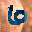
Label: 6